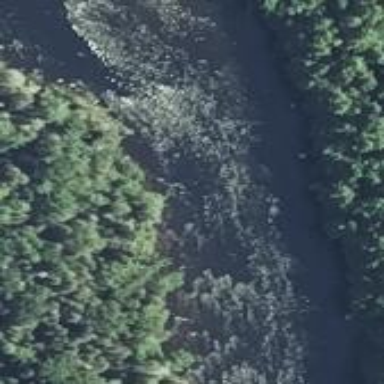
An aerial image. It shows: Scene featuring rapids in waterway.